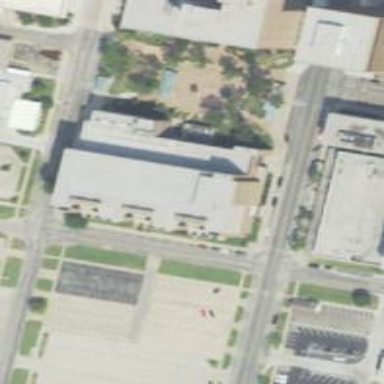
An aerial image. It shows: Building.